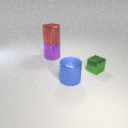
small green metal cube in front of large purple metal cylinder